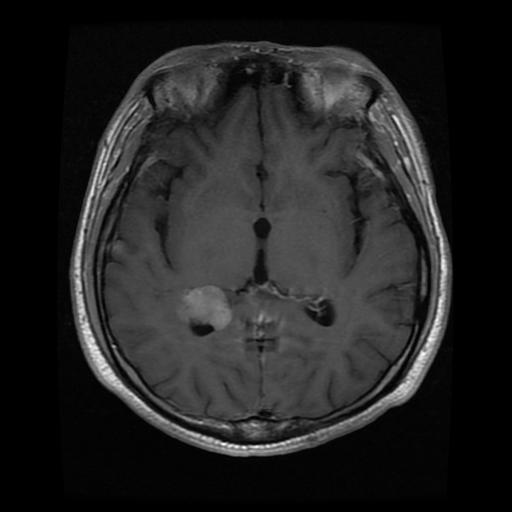
Label: meningioma